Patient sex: M
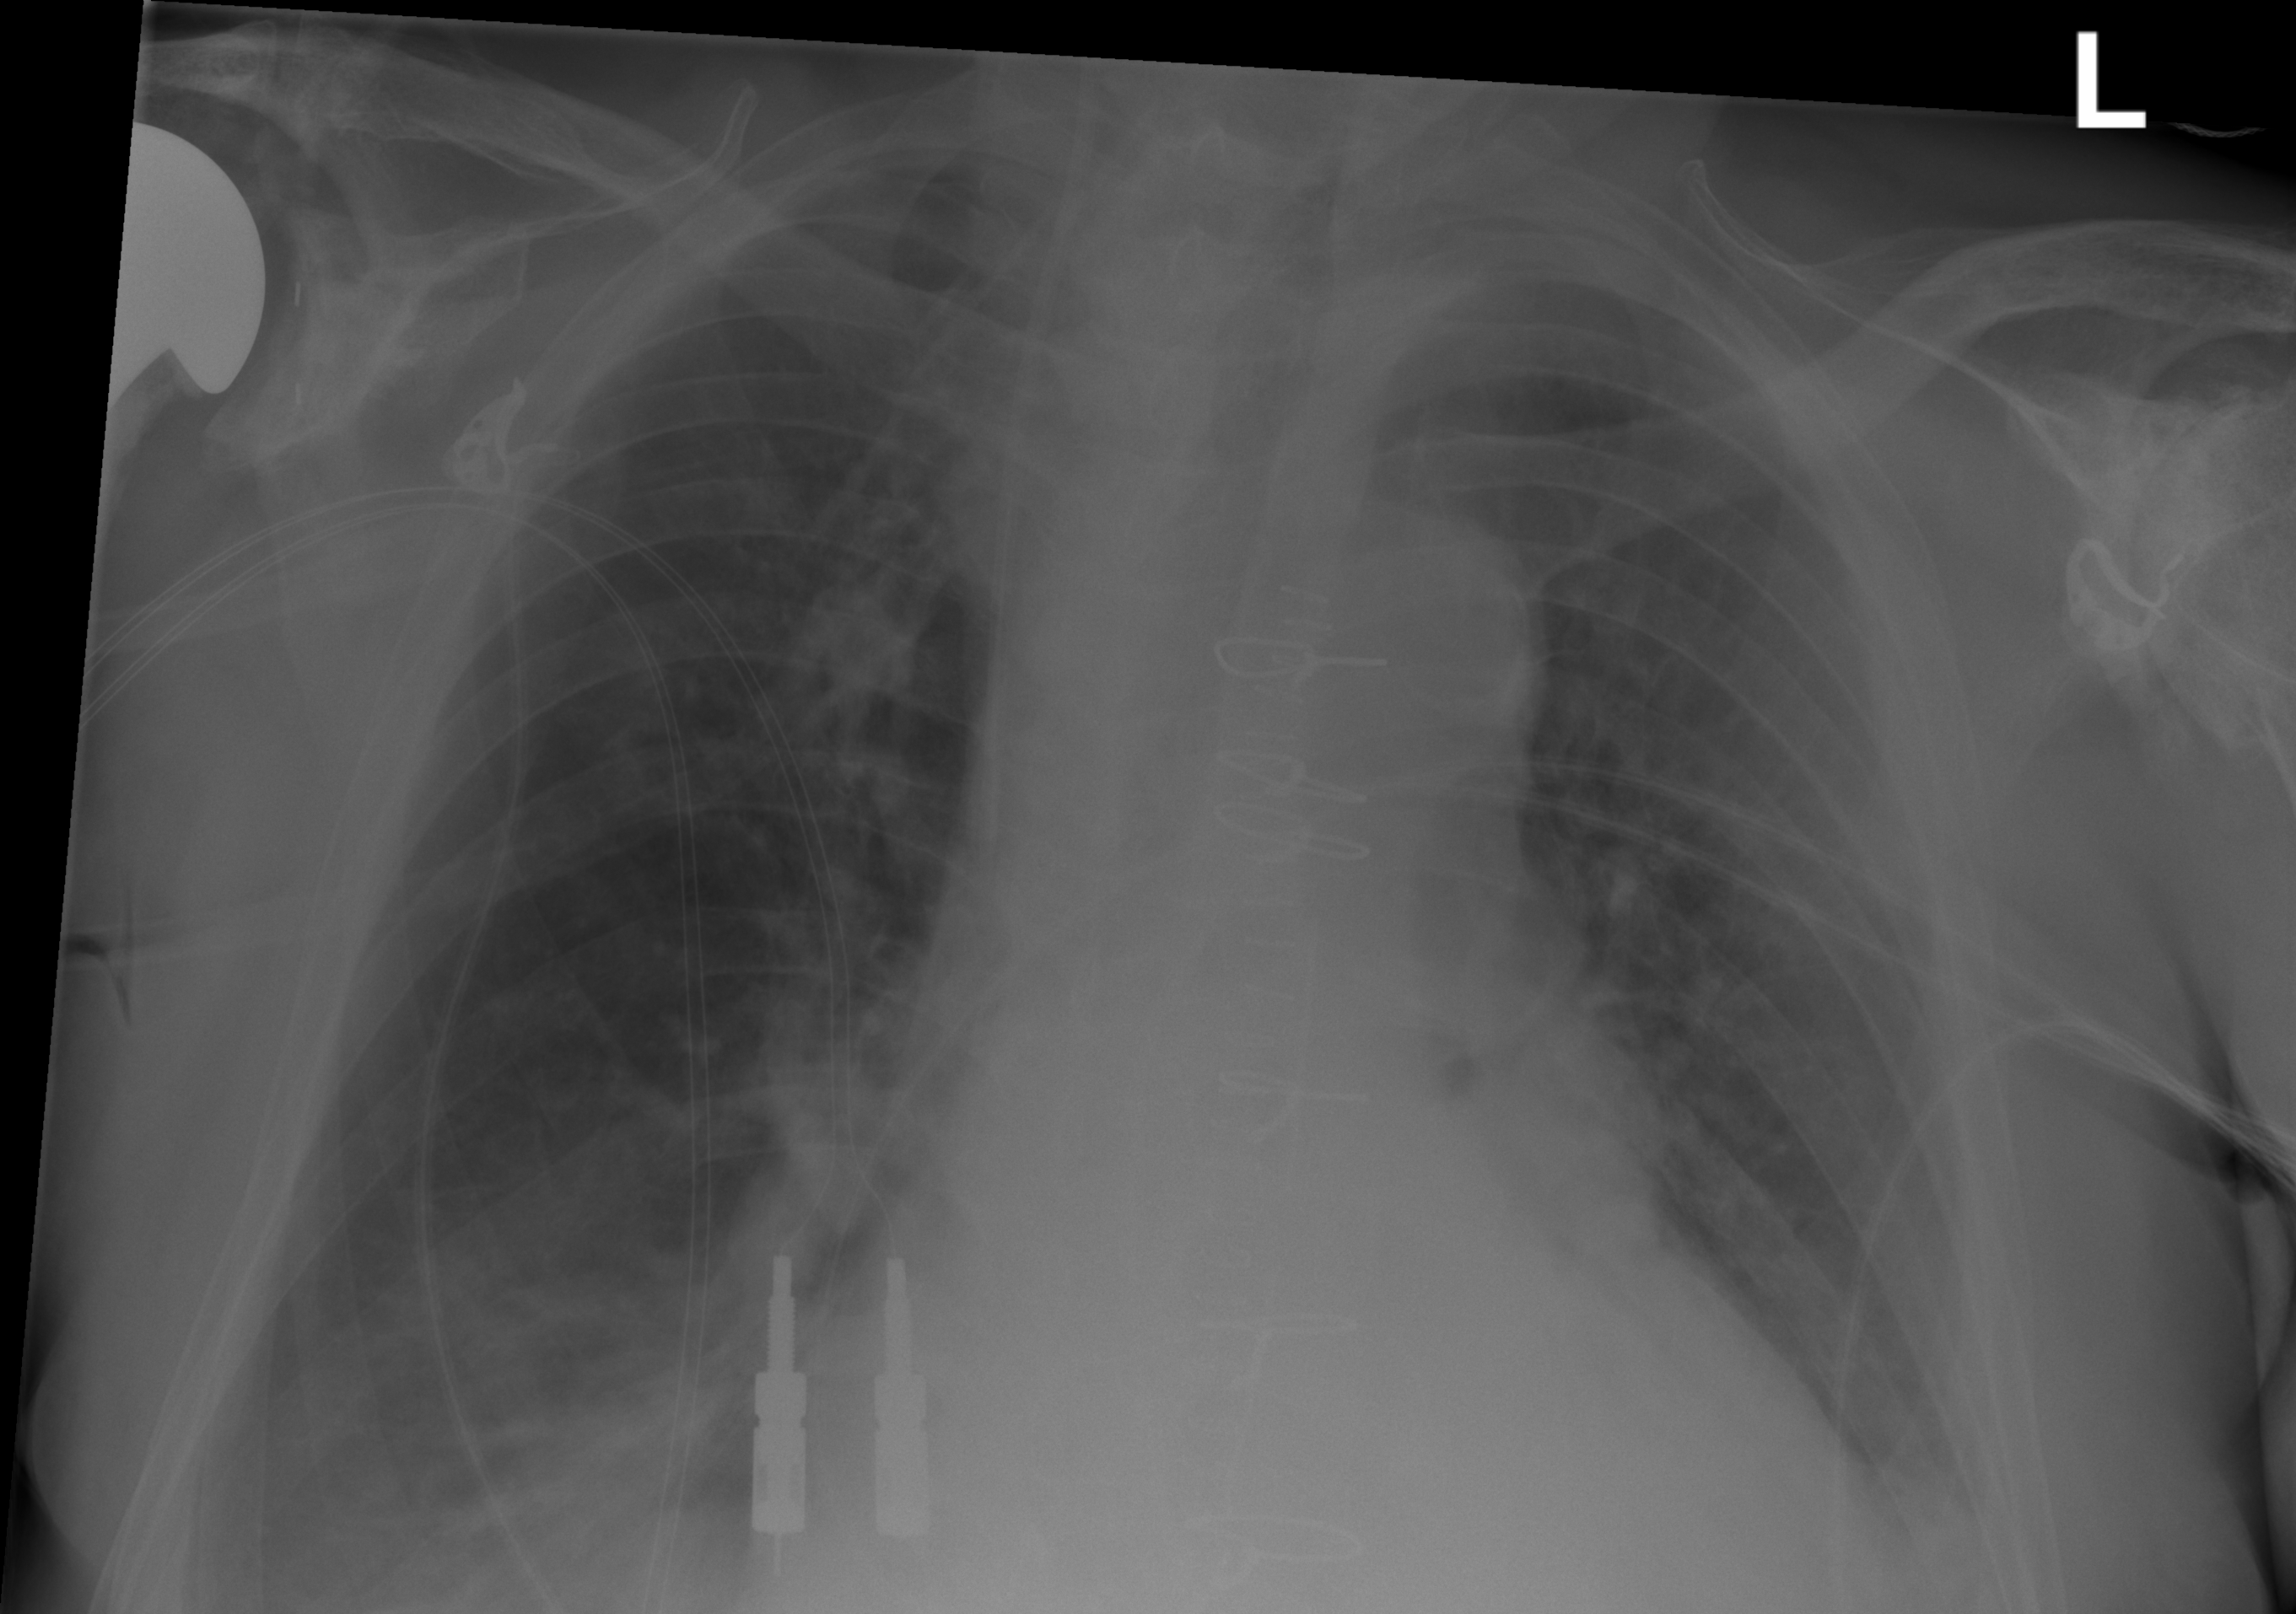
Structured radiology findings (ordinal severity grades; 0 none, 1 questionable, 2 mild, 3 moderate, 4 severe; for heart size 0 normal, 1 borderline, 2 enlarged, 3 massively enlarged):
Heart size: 0
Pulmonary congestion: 1
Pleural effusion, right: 1
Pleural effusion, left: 1
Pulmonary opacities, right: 1
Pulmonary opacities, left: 1
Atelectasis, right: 2
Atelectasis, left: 1